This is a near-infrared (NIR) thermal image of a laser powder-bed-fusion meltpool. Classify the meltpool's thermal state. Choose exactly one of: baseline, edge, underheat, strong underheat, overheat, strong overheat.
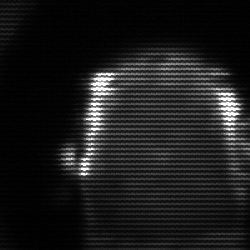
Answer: baseline